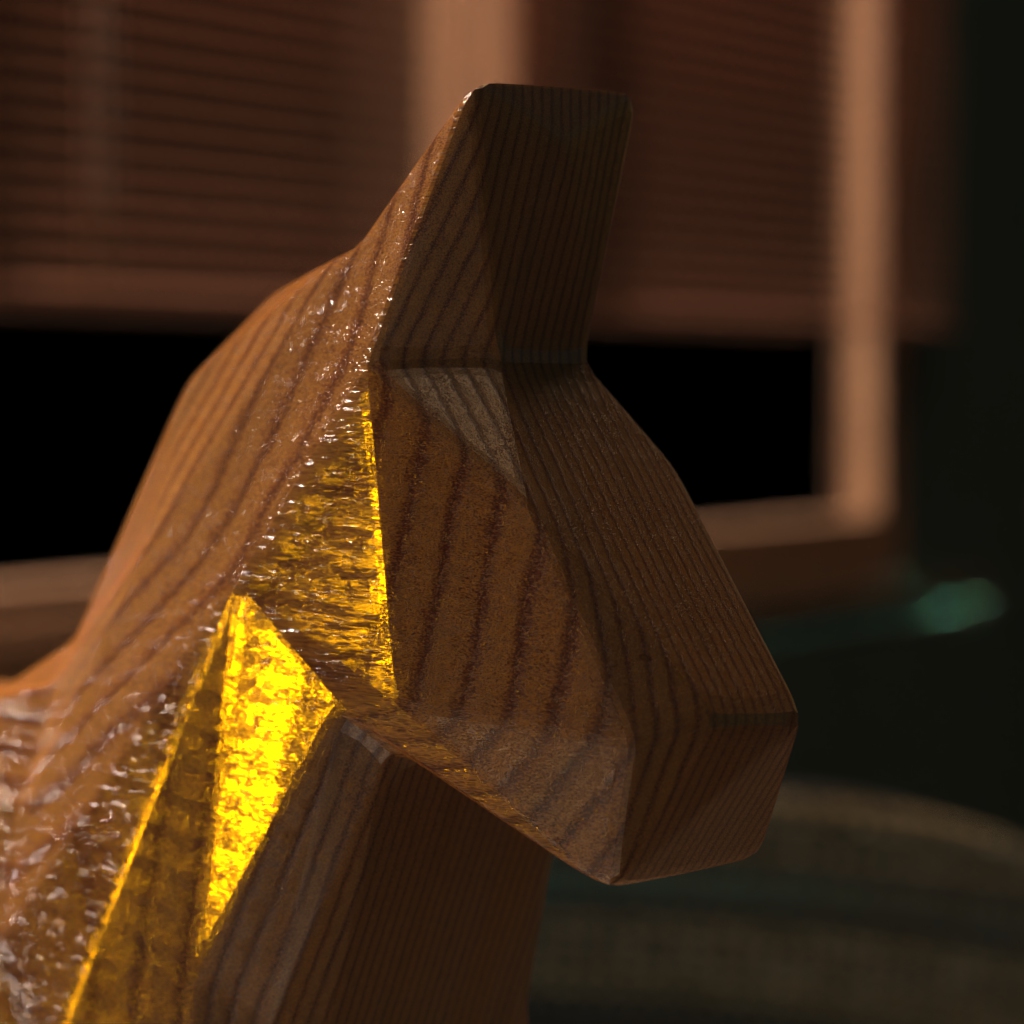
A high quality rendering of a dalahest_oak dalecarlian horse figurine made of varnished dark oak standing on a wooden table in an a sunset landscape with sunset lighting,close-up shot of the right side of the head, 100 mm, f 16, bokeh